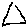
Label: triangle